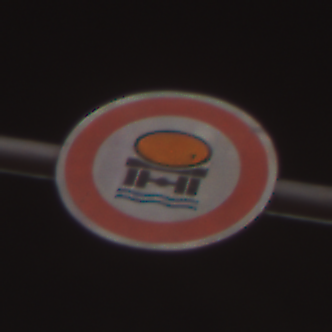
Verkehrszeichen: VerbotFahrzeugeWassergefaehrdenderLadung
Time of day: Night
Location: Outdoor (Urban)
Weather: PartlyCloudy
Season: NotSpecified
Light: Artificial